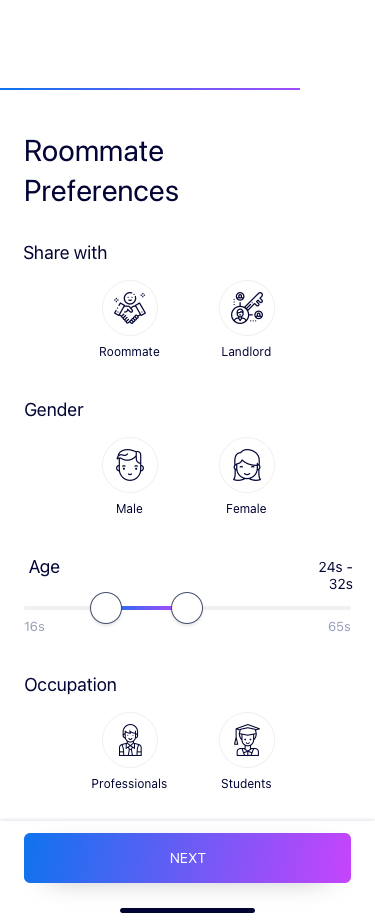
Text in this UI design:
Roommate
Preferences
Roommate
Landlord
Share with
Gender
Male
Female
Occupation
Professionals
Students
Age
24s - 32s
16s
65s